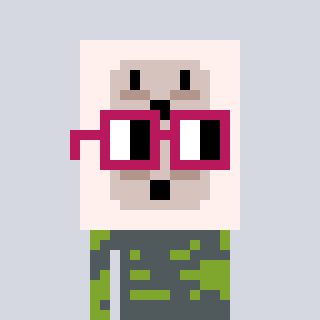
a pixel art character with square dark red glasses, a outlet-shaped head and a slimegreen-colored body on a cool background